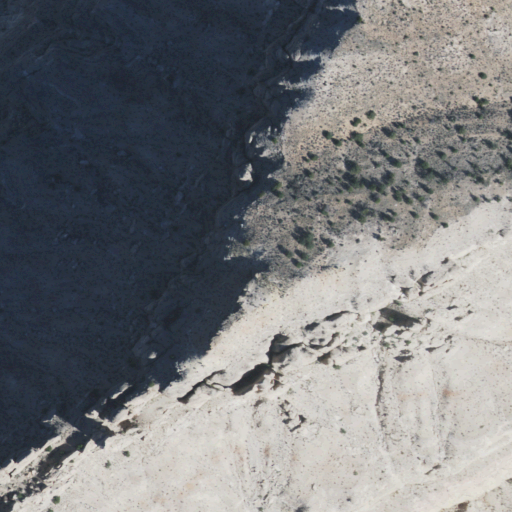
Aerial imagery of cliff(s) in Arizona named Big Point containing shrub and barren land